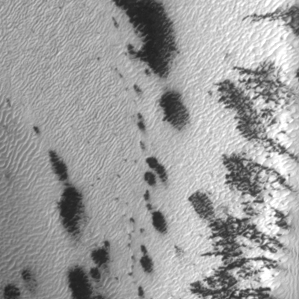
Label: frost